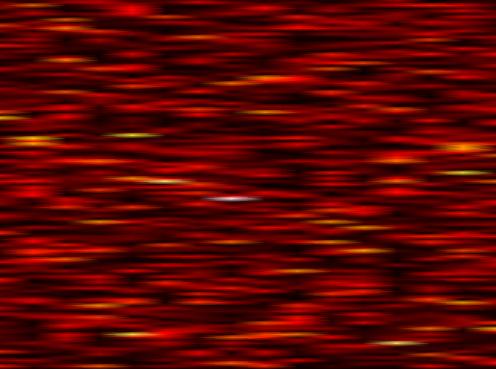
Label: UFMC